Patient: sex M, age 43
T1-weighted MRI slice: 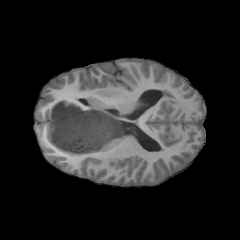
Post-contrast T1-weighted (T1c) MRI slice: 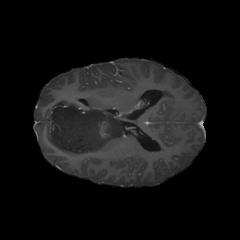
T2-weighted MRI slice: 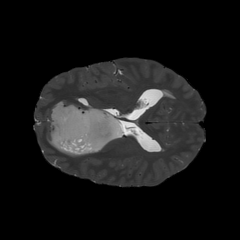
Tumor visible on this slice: yes
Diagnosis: Astrocytoma, IDH-mutant
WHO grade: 4